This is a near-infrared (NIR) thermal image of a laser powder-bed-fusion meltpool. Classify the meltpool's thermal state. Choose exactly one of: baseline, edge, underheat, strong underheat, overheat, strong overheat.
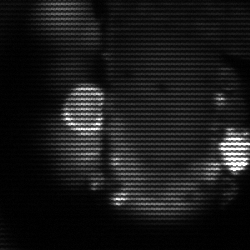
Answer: strong underheat